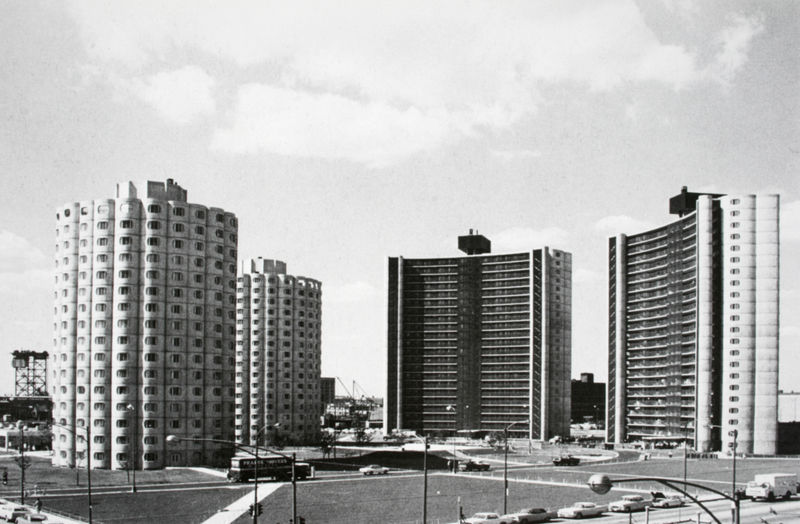
Titel: Gesamtansicht
Künstler: Bertrand Goldberg
Standort: Chicago
Institution: Raymond-Hilliard-Center
Schlagwörter: himmel, schatten, weiß, wolken, menschen, stadt, fenster, grau, lampe, laterne, laternen, licht, schwarz, straße, gebäude, rasen, weg, wege, kontrast, stra e, leer, kahl, platz, auto, foto, fotografie, photographie, wohnhaus, gerüst, schwarzweiß, würfel, photo, halbrund, verkehr, etagen, geschosse, stockwerke, autos, wohnungen, grünflächen, einheitlich, parken, hochhaus, hochhäuser, ampel, bus, wolkenkratzer, neubauten, plattenbau, chicago, stra en, bienenkorb, halbrung